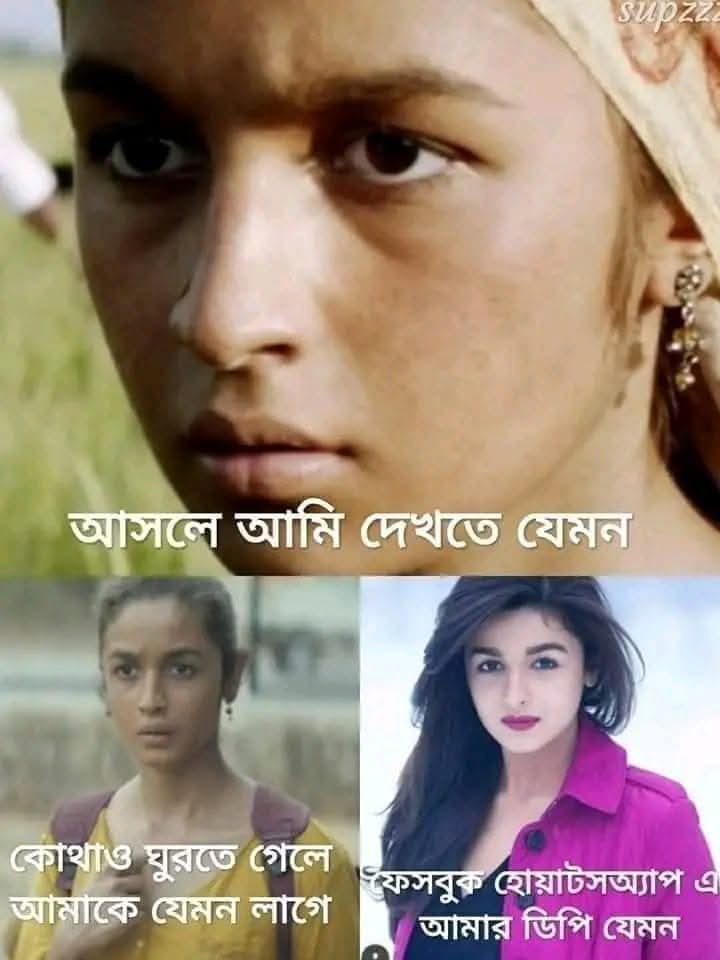
Text: আসলে আমি দেখতে যেমন
কোথাও ঘুরতে গেলে আমাকে যেমন লাগে
ফেসবুক হোয়াটসঅ্যাপ এ আমার ডিপি যেমন
Label: Non Hate